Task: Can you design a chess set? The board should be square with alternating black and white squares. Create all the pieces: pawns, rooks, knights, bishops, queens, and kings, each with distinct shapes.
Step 3611:
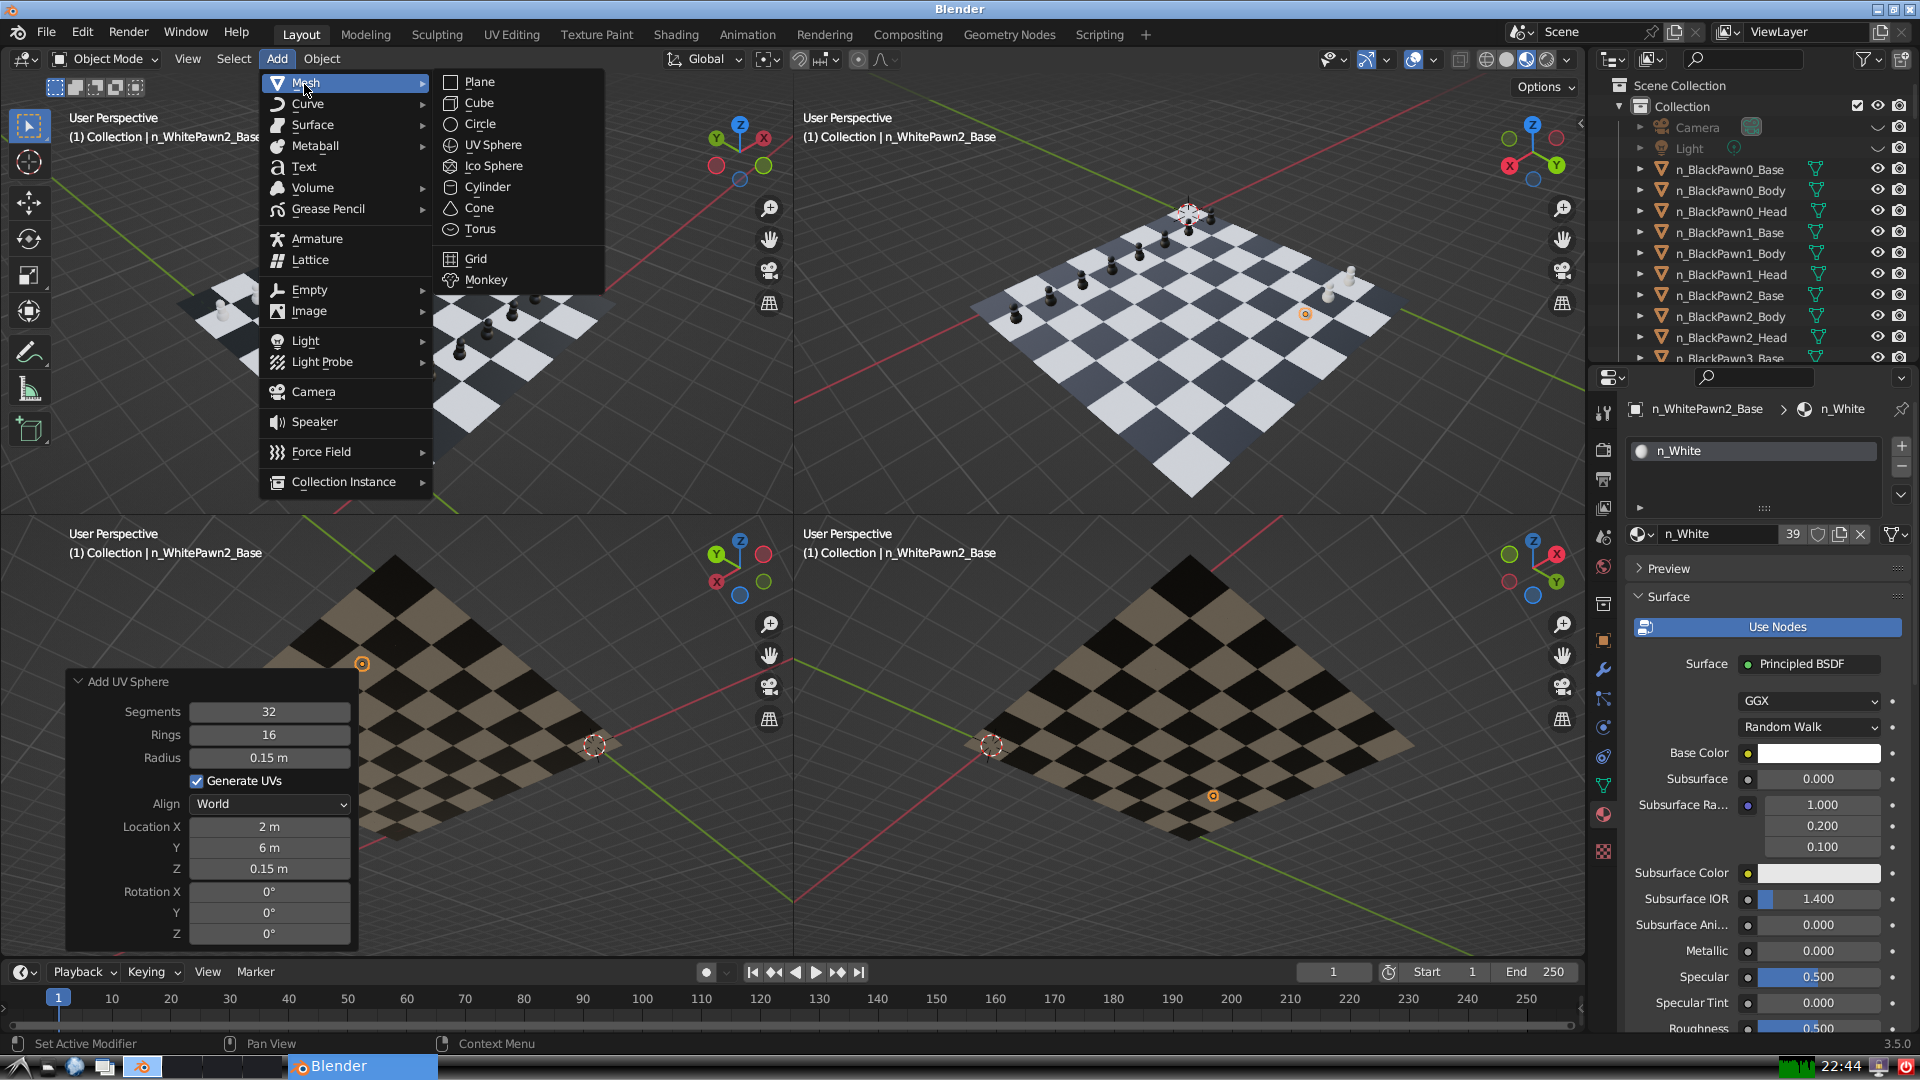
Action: {"mouse_move": [499, 187]}